Question: I'm creating a new project on gnome-builder. The trouble is I have a list in file vaccine.py and now I want to import it into my window.py file but when I run the program it shows "ModuleNotFoundError: No module named 'vaccine'". I try to create a test python file and import that list and no error occurs. Can someone show me what I do wrong?

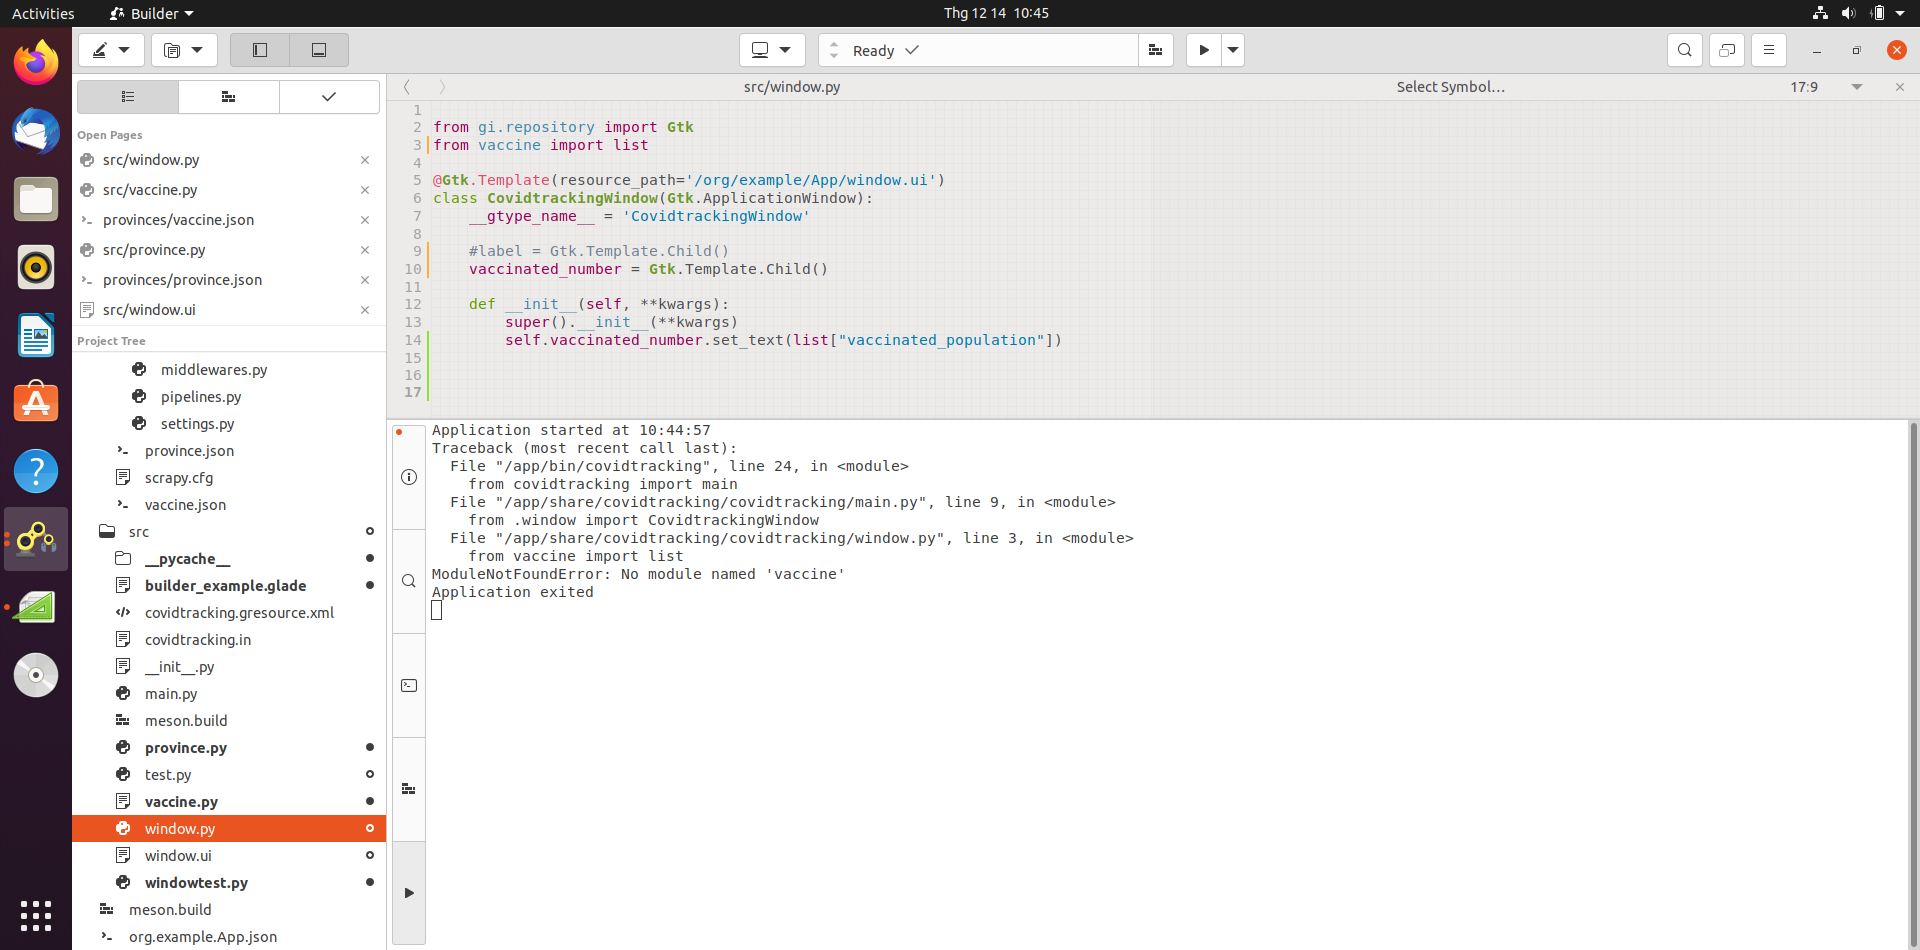
Answer: I think you have to add your new file to the meson.build file. As you develop in a flatpak environment your file will not be automatically packaged into this environment. In order to do that this template uses a meson buildsystem. A note: GNOME Builder always installs applications as this resolves missing icons/settings etc.